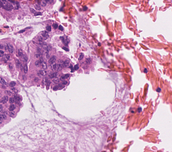
Tumor epithelial tissue: yes
Tumor-associated stroma tissue: no
Normal tissue: no